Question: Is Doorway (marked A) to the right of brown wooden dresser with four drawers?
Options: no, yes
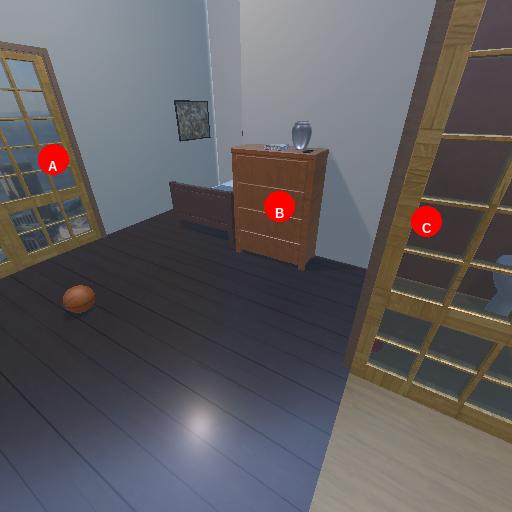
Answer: no